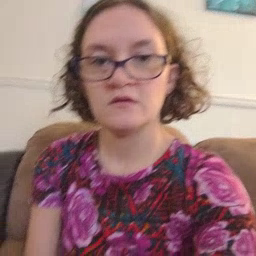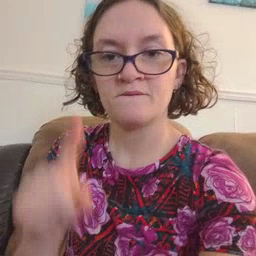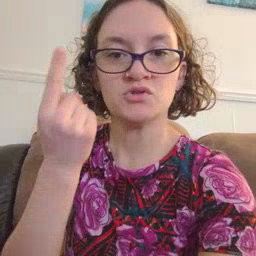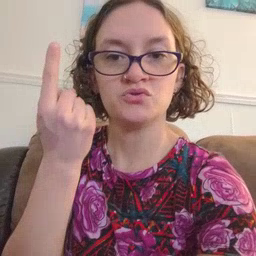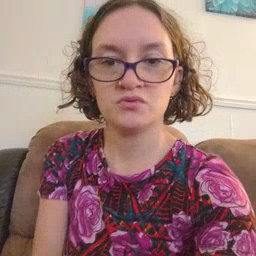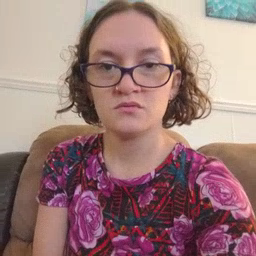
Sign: first